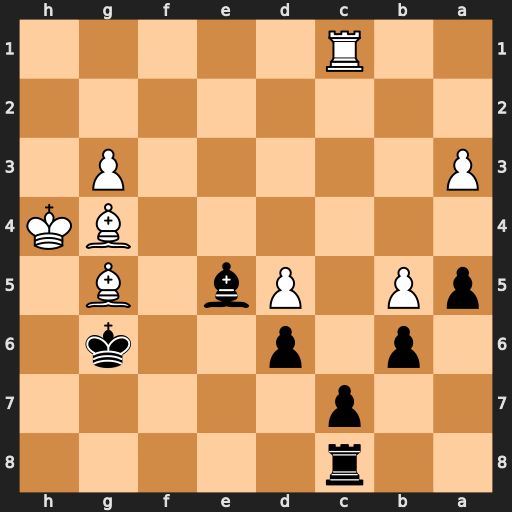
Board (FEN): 2r5/2p5/1p1p2k1/pP1Pb1B1/6BK/P5P1/8/2R5
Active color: b
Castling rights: -
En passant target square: -
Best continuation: Rh8+ Bh6 Rxh6+ Bh5+ Rxh5+